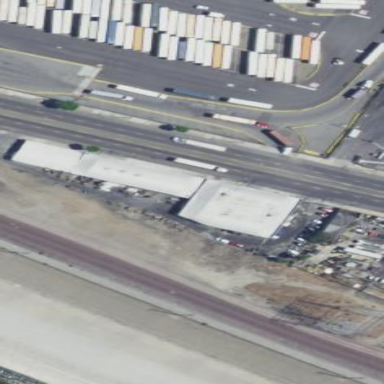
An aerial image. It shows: Industrial building.